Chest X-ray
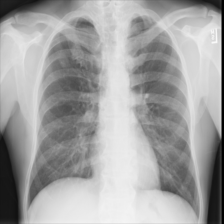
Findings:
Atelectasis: negative
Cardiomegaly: negative
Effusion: negative
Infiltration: negative
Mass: negative
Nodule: negative
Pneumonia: negative
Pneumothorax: negative
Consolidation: negative
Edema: negative
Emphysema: negative
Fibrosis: negative
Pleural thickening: negative
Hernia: negative